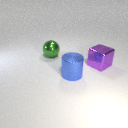
large green metal sphere to the left of large purple metal cube